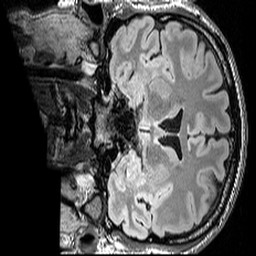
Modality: FLAIR
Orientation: coronal
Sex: male